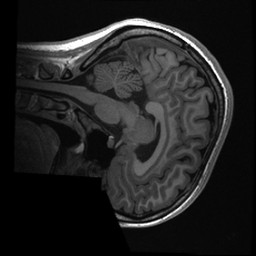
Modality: T1w
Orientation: sagittal
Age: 19
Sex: female